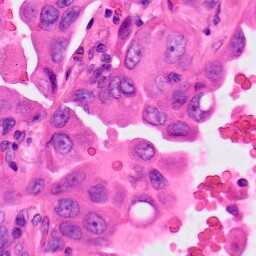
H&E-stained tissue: Lung